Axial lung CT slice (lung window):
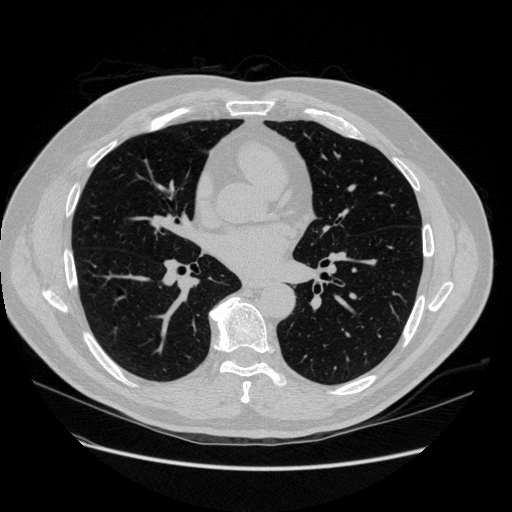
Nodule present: no